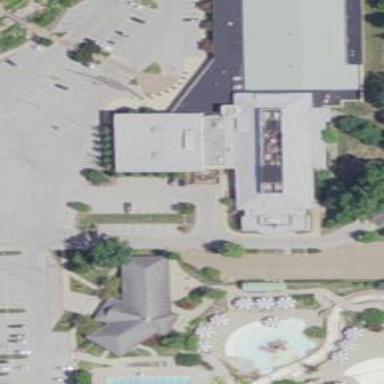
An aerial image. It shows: Community centre building.